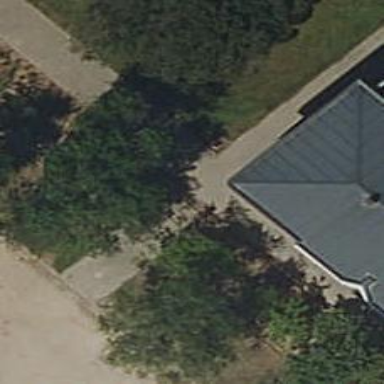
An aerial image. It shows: Paved sidewalk along the footway.